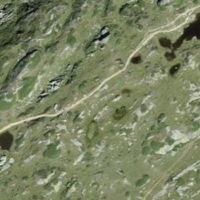
EUNIS habitat code: 26
Species observed at this site:
Somatochlora alpestris
Prunella collaris
Crepis aurea
Achillea nana
Pseudochorthippus parallelus
Primula hirsuta
Silene acaulis
Phoenicurus ochruros
Erebia melampus
Rana temporaria
Bartsia alpina
Falco tinnunculus
Corvus corax